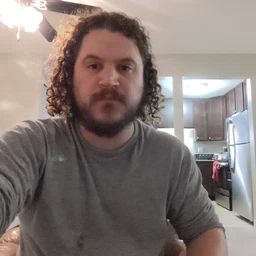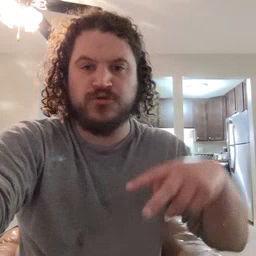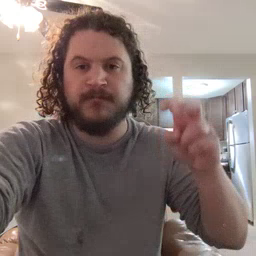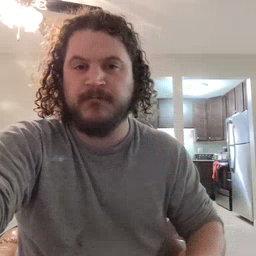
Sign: jump